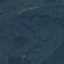
Label: Forest